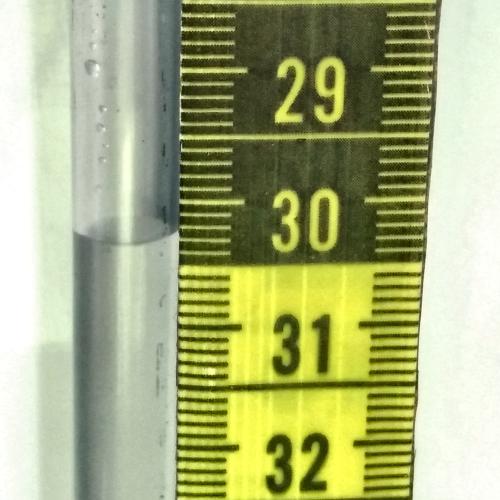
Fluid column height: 30.3 cm